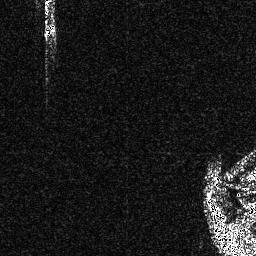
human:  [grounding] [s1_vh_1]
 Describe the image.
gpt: In the satellite image, there is  <ref>1 small ship </ref> <box>[[16, 8, 21, 14, 0]]</box> located at top left.